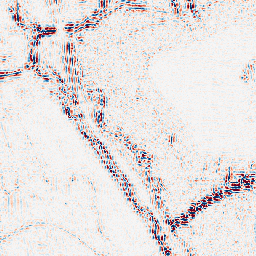
Category: wavelet
Decomposition family: wavelet_reverse_biorthogonal
Decomposition parameters: wavelet: rbio4.4
level: 2
Upsampling method: quadratic
Upsampling parameters: scale: 2
Upsampling scale: 2